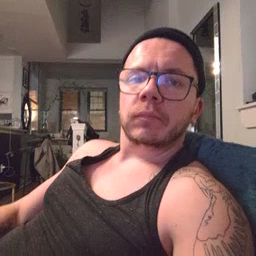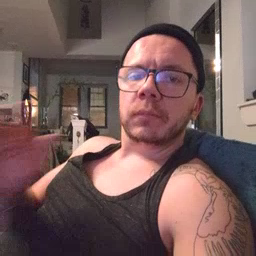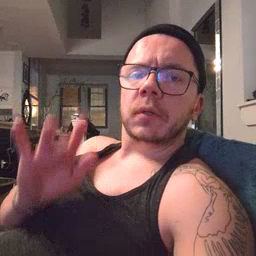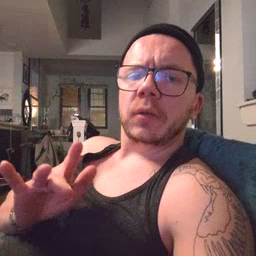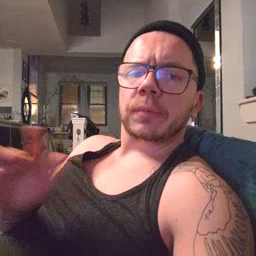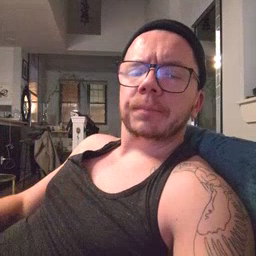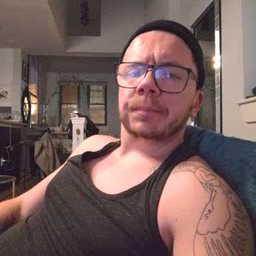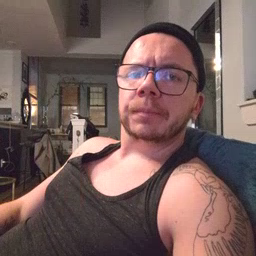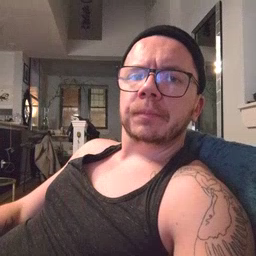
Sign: touch